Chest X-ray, PA view. Patient: 23 years old, sex F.
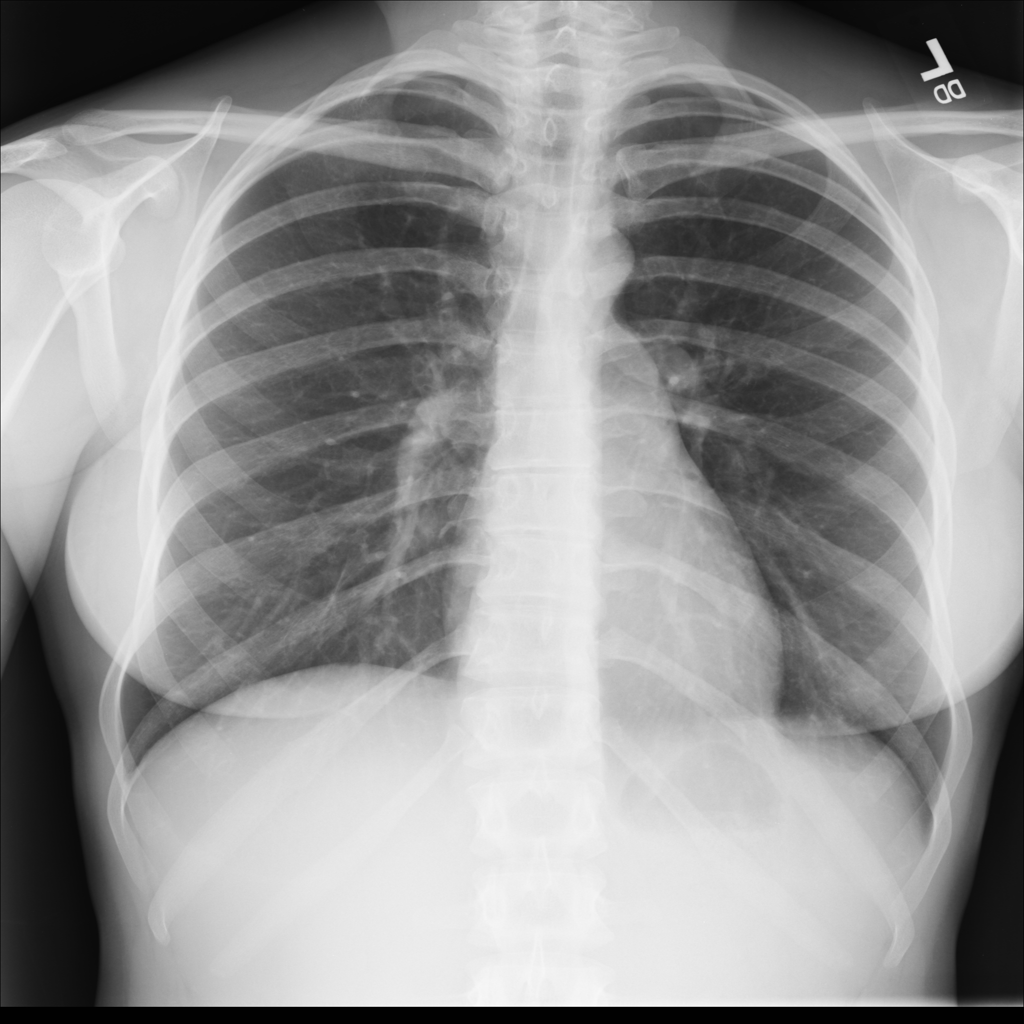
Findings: No Finding